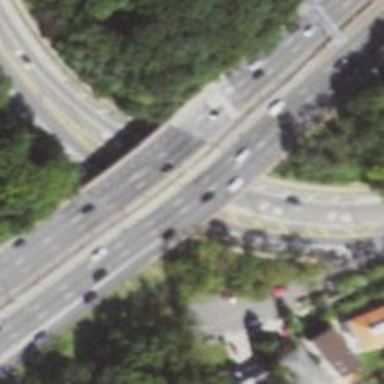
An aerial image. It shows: Motorway bridge.